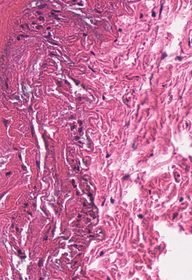
Tumor epithelial tissue: no
Tumor-associated stroma tissue: yes
Normal tissue: no